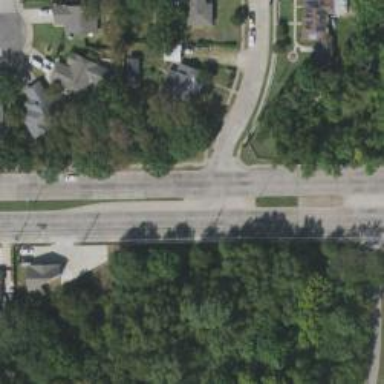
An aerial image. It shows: Secondary road.